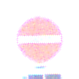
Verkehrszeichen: VerbotDerEinfahrt
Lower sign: MehrspurigeFahrzeugeFrei4
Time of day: SunriseSunset
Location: Outdoor (Nature)
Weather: Clear
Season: NotSpecified
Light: Natural